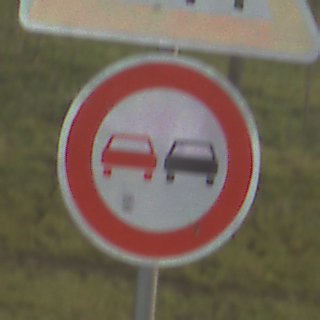
Verkehrszeichen: Ueberholverbot
Zusatzzeichen oben: Stau
Umgebung: Outdoor, Nature
Tageszeit: SunriseSunset
Wetter: PartlyCloudy
Licht: Natural
Jahreszeit: NotSpecified
Kontrast: LowContrast